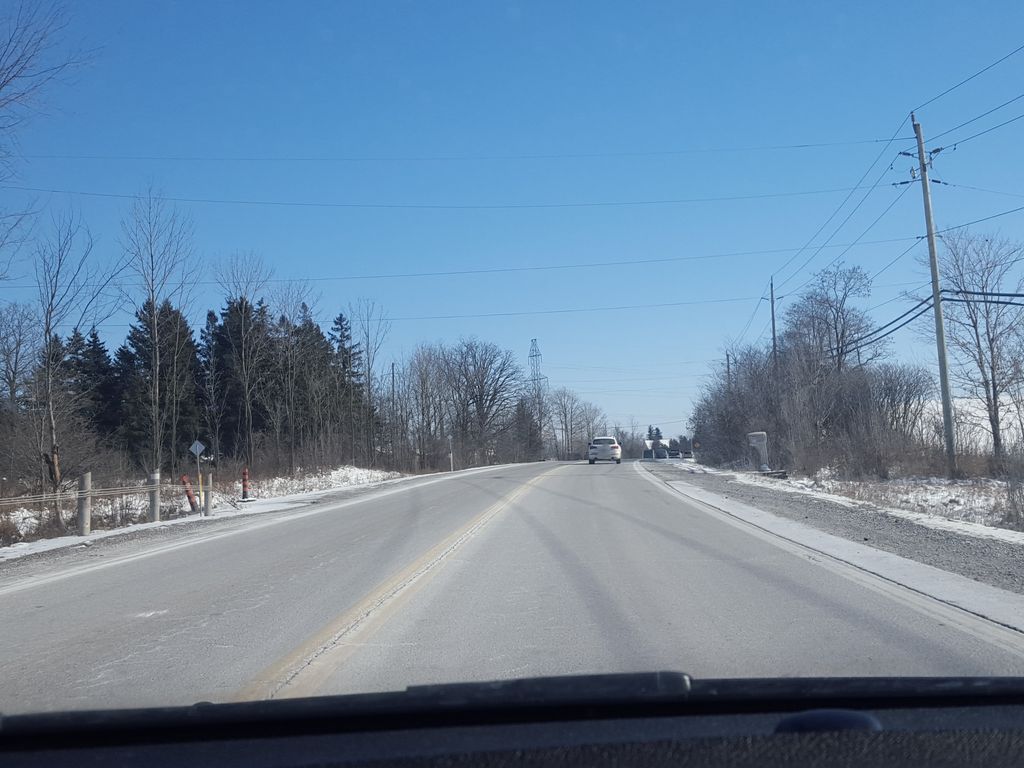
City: kitchener-waterloo